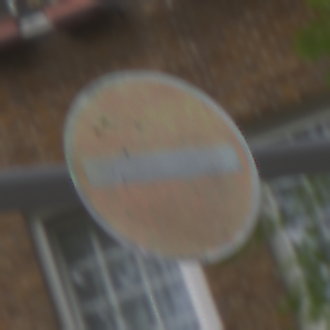
Verkehrszeichen: VerbotDerEinfahrt
Umgebung: Outdoor, Urban
Tageszeit: MorningAfternoon
Wetter: Overcast
Licht: Natural
Jahreszeit: NotSpecified
Kontrast: LowContrast